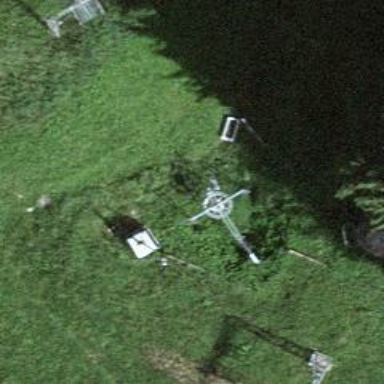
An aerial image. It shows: Pylon used for aerialway.